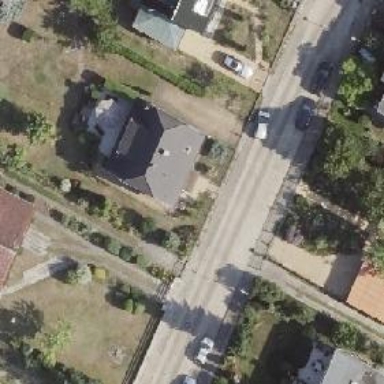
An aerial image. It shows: Residential road made of concrete plates.